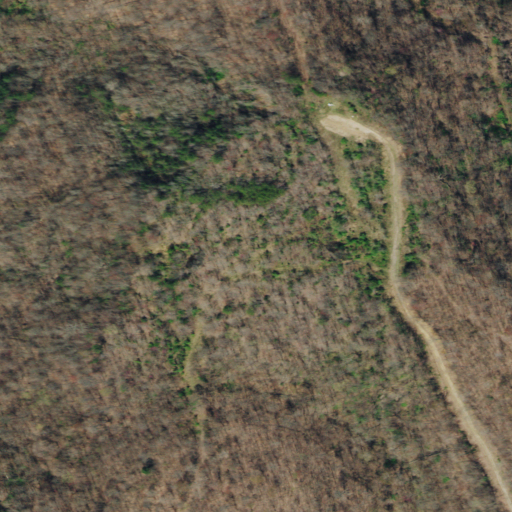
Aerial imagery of mountain in Tennessee named Teague Mountain containing deciduous forest and mixed forest